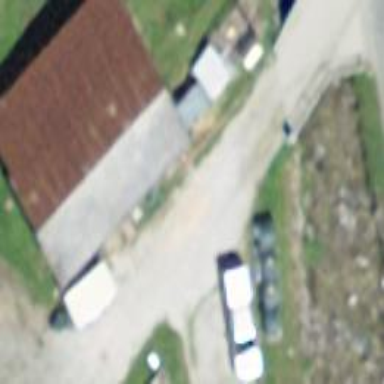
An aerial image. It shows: Shed building.